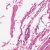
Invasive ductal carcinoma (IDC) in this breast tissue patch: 0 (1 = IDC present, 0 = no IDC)